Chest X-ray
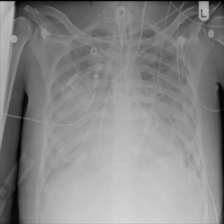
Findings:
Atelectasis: negative
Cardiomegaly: negative
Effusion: negative
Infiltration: negative
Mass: negative
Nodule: negative
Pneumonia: negative
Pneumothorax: negative
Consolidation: negative
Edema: negative
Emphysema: negative
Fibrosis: negative
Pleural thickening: negative
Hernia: negative